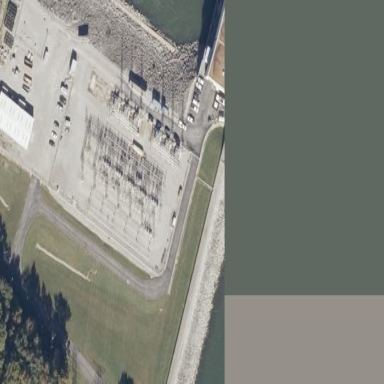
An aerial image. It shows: Power substation.